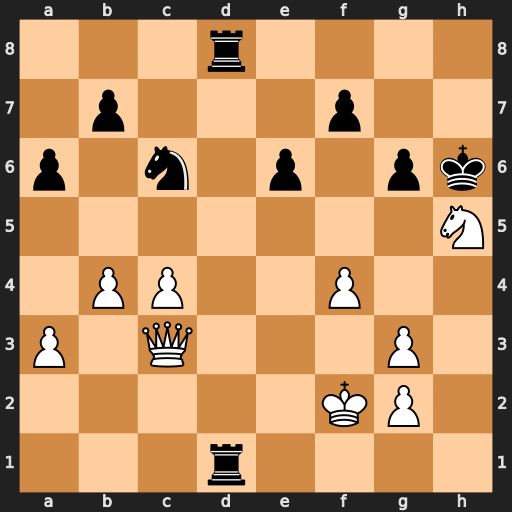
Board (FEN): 3r4/1p3p2/p1n1p1pk/7N/1PP2P2/P1Q3P1/5KP1/3r4
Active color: w
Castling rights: -
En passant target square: -
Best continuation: Qg7+ Kxh5 Qh7+ Kg4 Qh3#